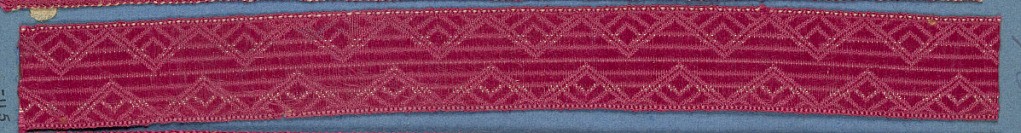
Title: Trimming
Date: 19th century
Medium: silk Technique: woven
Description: Red trimming fragment in a broad chevron design in center with ornamental triangles forming borders.